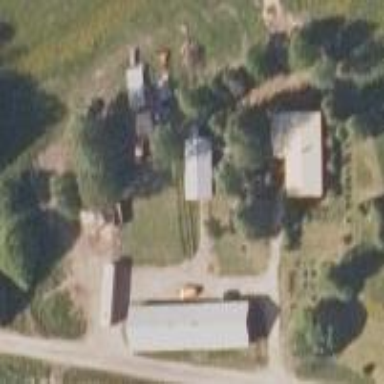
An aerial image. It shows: Farmyard area.